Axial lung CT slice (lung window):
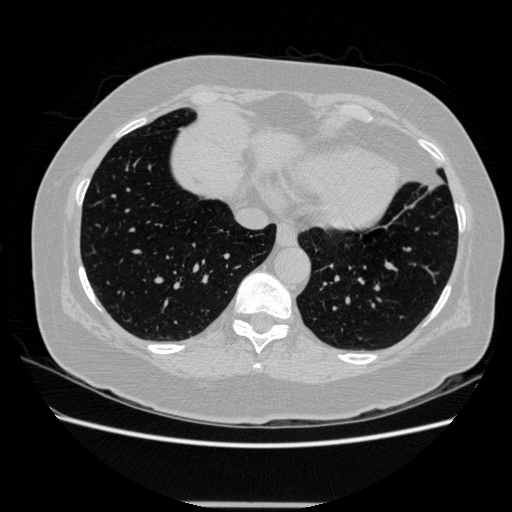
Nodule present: no